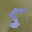
Label: 5